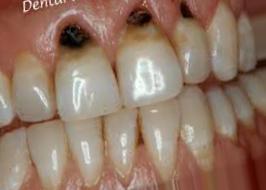
Condition: Caries